Field crop: maize
Growth stage: 2
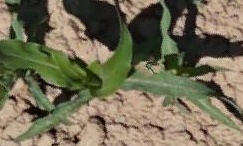
Species: maize